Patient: sex M, age 46
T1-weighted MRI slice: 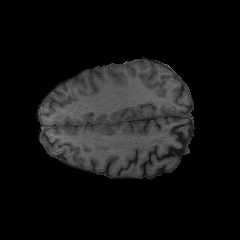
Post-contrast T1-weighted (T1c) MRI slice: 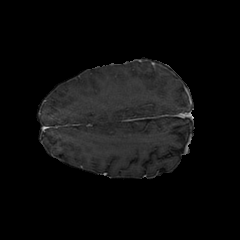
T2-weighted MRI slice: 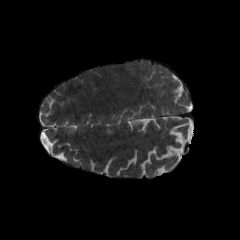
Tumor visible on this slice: no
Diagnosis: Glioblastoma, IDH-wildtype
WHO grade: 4